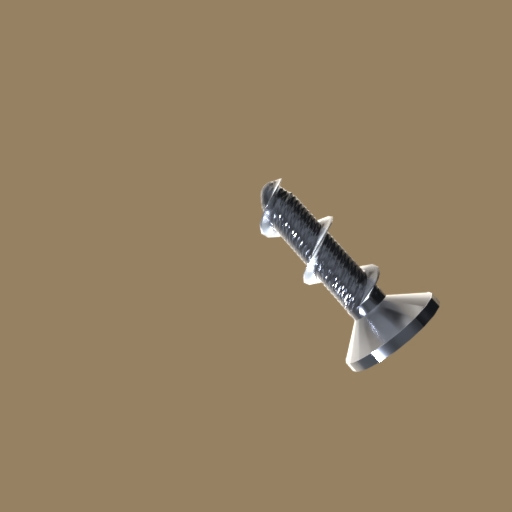
Label: screw